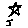
Label: star